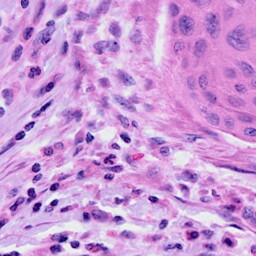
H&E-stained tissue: Cervix